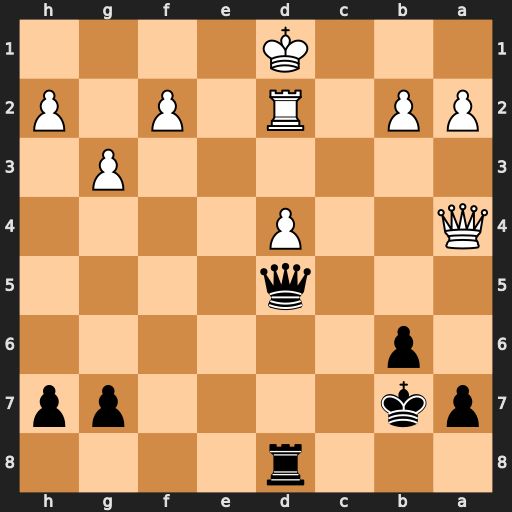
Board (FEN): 3r4/pk4pp/1p6/3q4/Q2P4/6P1/PP1R1P1P/3K4
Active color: b
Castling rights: -
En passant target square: -
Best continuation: b5 Qb4 Qh1+ Kc2 Rc8+